Question: Working on reskinning a client's intranet. I can't modify existing HTML, only provide an override stylesheet.
Within the HTML is a body content wrapper - any time the window is resized, it gets an explicit width and height set inline to the window width and height:
'''
<div id="s4-workspace" style="height: 660px; width: 1331px;">
'''
Now, some pages have a large table within this content wrapper (at least 1600px wide) and when the window is smaller than this, the table breaks out of the container leaving behind all background and padding. All other elements obey the wrapper width, creating a whole bunch of negative space when scrolling right:

Is there a way to override the inline width and allow the container div '#s4-workspace' to stretch to its contents? My best guess was setting 'width: auto !important;', but chrome and firefox still prioritize the inline style. Any help is appreciated.
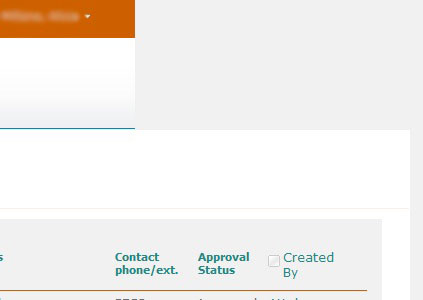
Answer: In your specific instance (overriding width/height to prevent content overflow), changing the display type will do what you need:
<URL>
'''
<div class="foo" style="width: 400px; height: 300px;">
Foo
<img src="http://placekitten.com/600/300" /><!-- 600x300 image -->
</div>
.foo {
background: yellow;
display: table-cell;
padding: .5em;
}
'''
Elements set to table-cell will treat width and height properties as a value, rather than an absolute value.